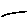
Label: line